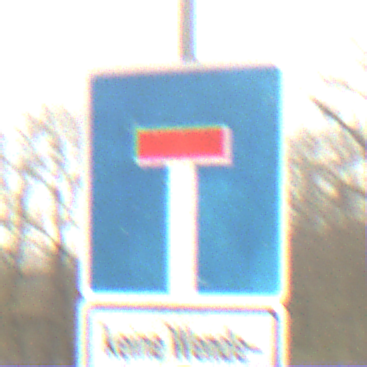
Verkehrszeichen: Sackgasse
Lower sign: HinweisGeaenderteVorfahrtVerkehrsfuehrungVerkehrsregelung3
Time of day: MorningAfternoon
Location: Outdoor (Suburban)
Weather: Overcast
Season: NotSpecified
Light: Natural